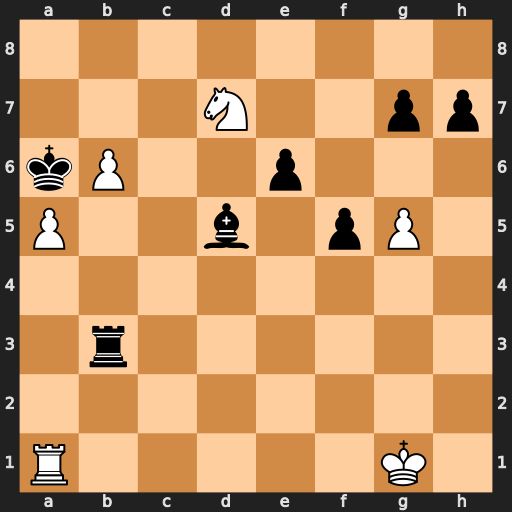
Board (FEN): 8/3N2pp/kP2p3/P2b1pP1/8/1r6/8/R5K1
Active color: w
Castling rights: -
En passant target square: -
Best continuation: Nc5+ Kb5 Nxb3